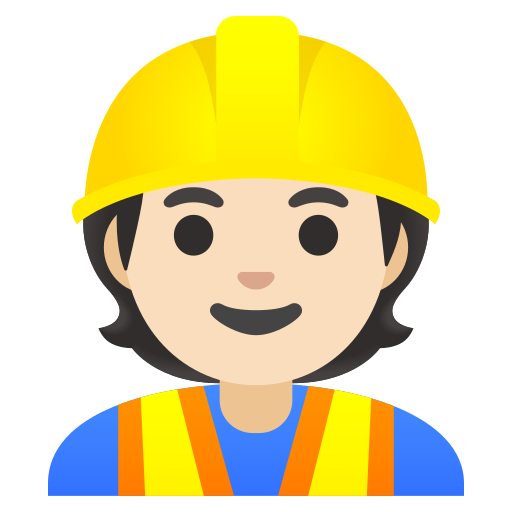
Emoji: 👷🏻